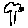
Label: tree